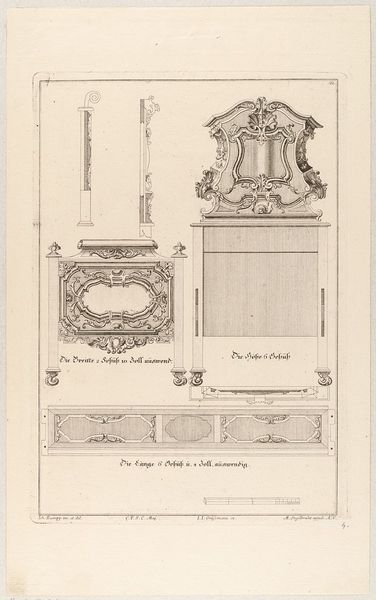
Titel: Querschnitt, Grund- und Aufriss eines Schrankes
Künstler: Martin Engelbrecht
Standort: Hamburg
Institution: Museum für Kunst und Gewerbe Hamburg
Schlagwörter: skizze, zeichnung, schrift, schrank, grafik, graphik, fotografie, photographie, druckgraphik, druckgrafik, stich, kunstgewerbe, laubwerk, blattwerk, kupferstich, kunsthandwerk, details, beschriftet, schirft, hausrat, bandelwerk, reproduktionen, n, industriedesign, druckerzeugnisse, möbel, ornamentstich, vorlageblätter